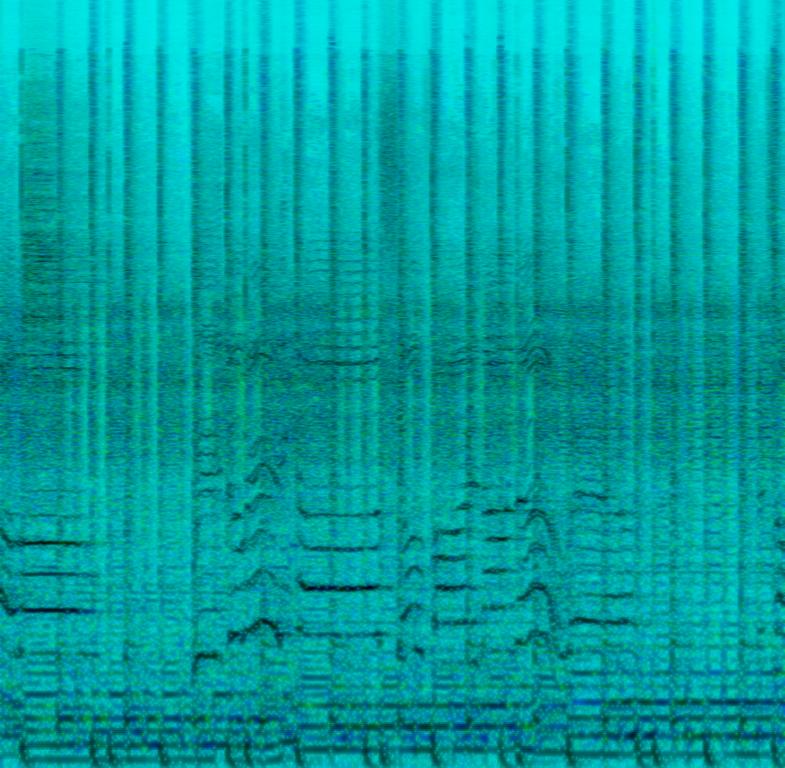
This punk rock song features a male voice singing the main melody at a comfortable pitch. This is accompanied by percussion playing a simple rock beat. A distortion guitar plays power chords using downstrokes. The bass plays the root notes of the chords. This song is played at a moderate tempo. This song can be played at the end credits of an action movie.